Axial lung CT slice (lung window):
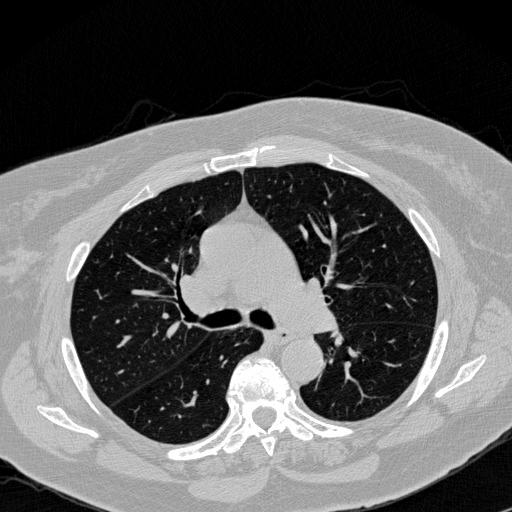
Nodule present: no